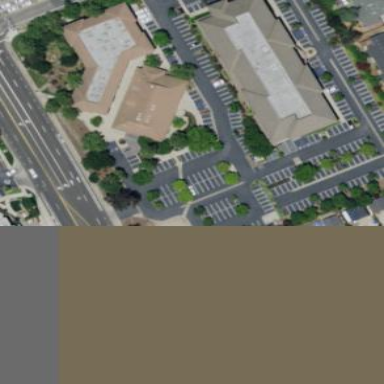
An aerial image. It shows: Commercial area.